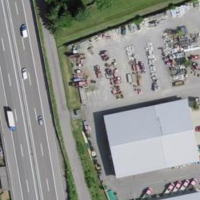
EUNIS habitat code: 57
Species observed at this site:
Milvus milvus
Lonicera acuminata